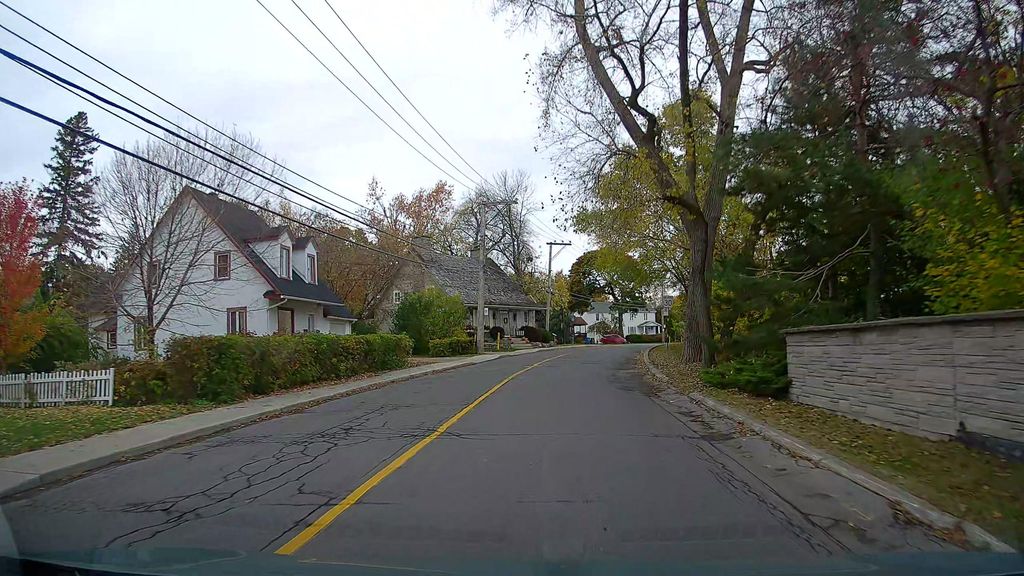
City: montreal